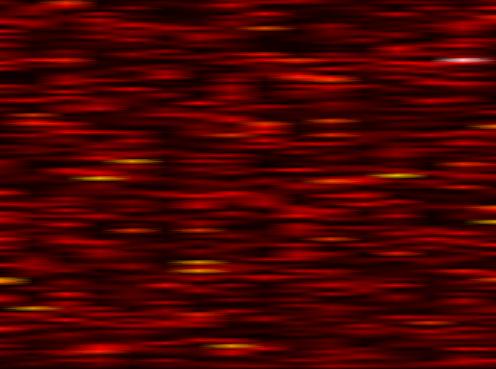
Label: FOFDM